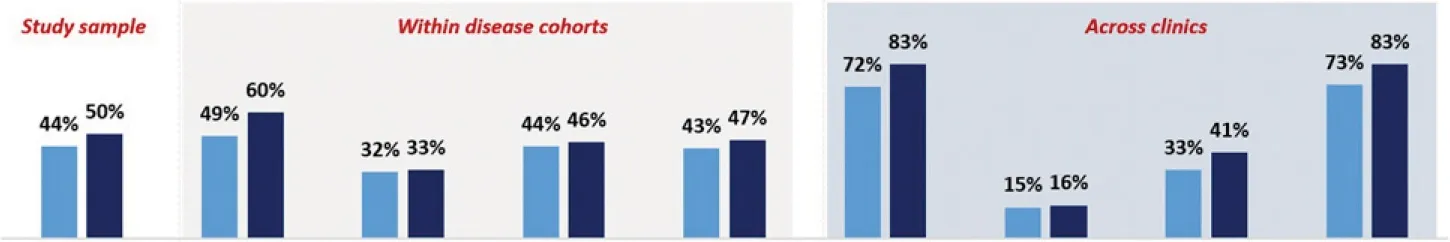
Proportion of files with a national ID and/or passport/foreign passport identifier captured for the study sample, and within each disease cohort.
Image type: chart (chart)